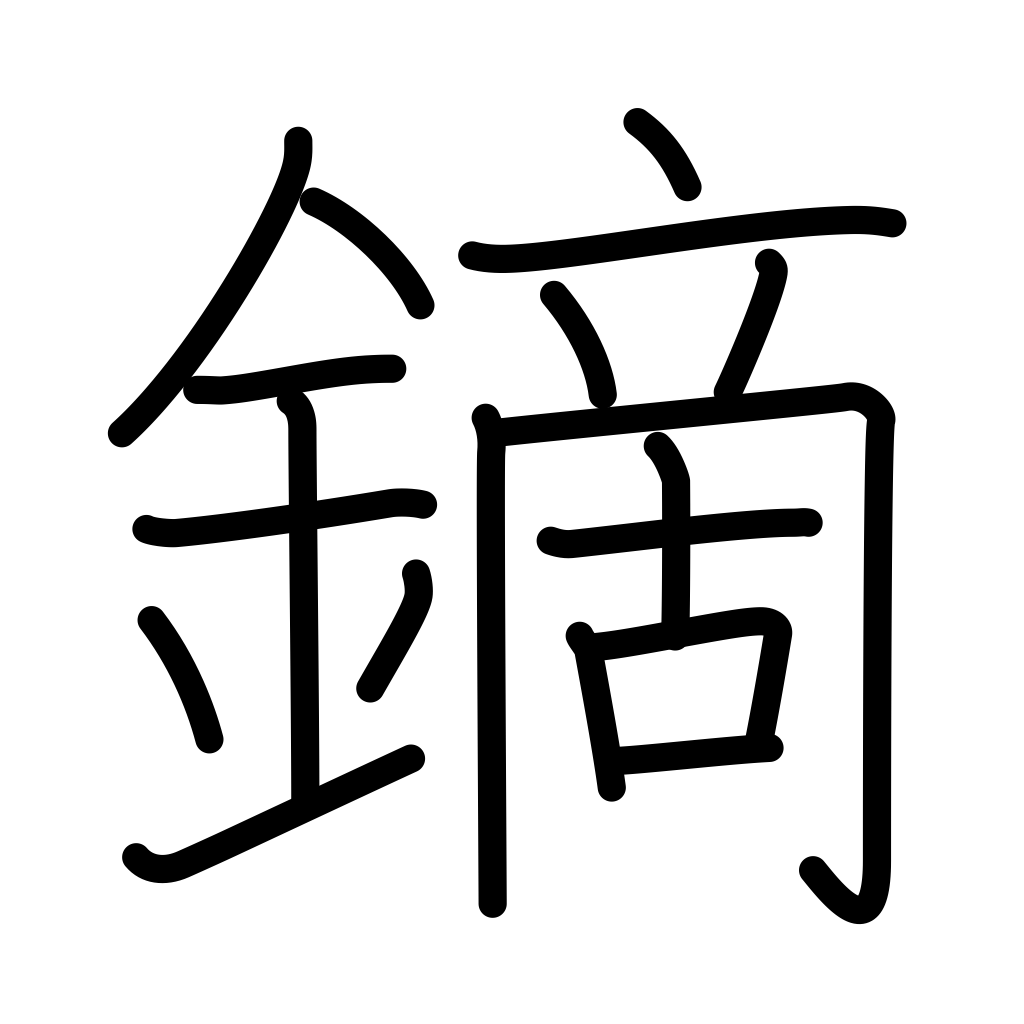
Meaning: arrowhead